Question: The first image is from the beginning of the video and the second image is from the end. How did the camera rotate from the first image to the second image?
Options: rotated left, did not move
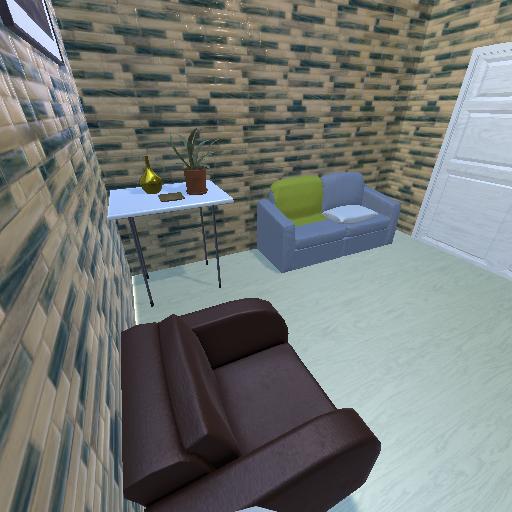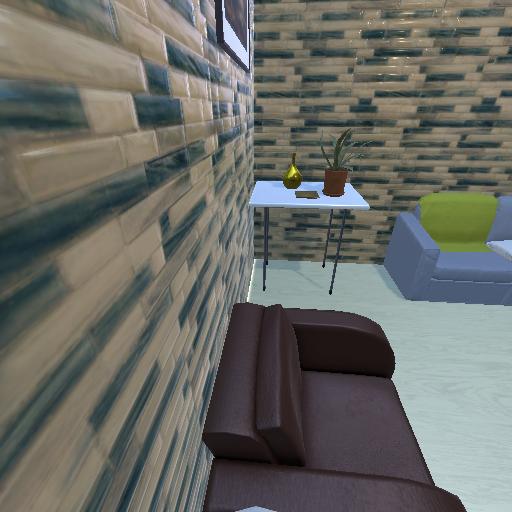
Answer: rotated left